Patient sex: F
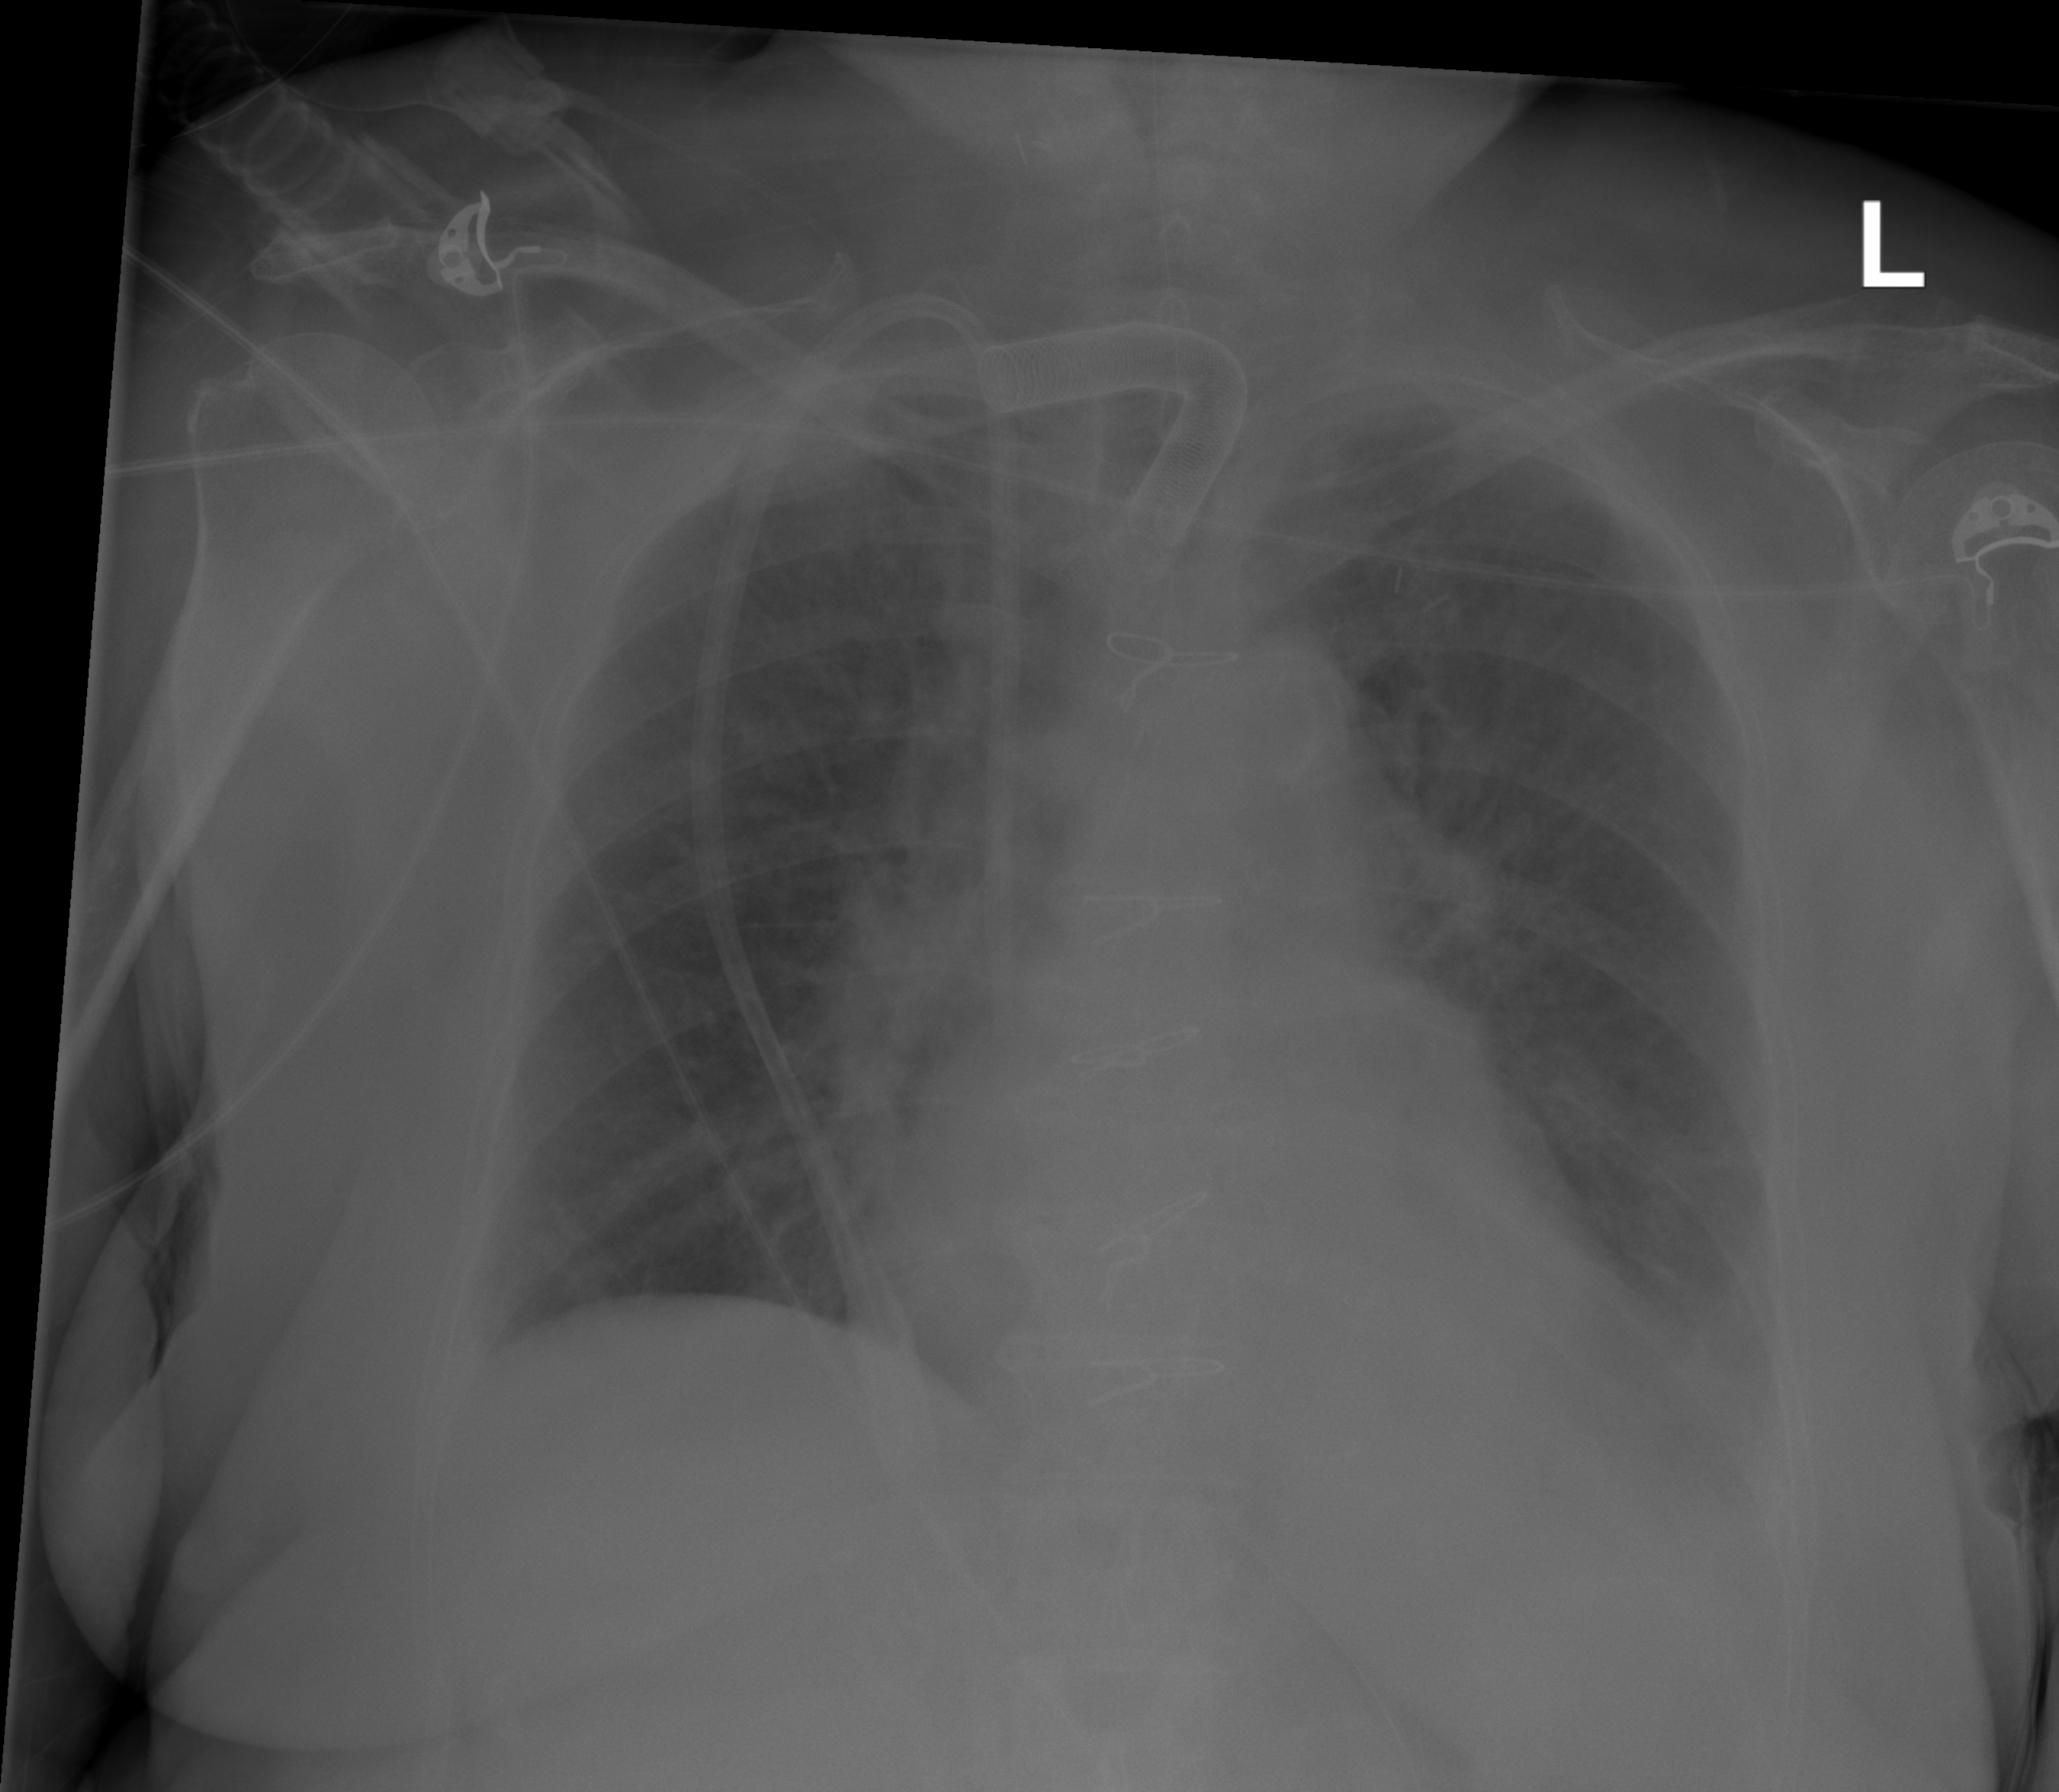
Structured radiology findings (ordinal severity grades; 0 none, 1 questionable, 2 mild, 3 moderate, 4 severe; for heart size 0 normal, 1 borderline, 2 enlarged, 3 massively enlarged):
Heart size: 0
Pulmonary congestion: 3
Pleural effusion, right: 1
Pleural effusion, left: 2
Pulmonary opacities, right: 2
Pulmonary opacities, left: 2
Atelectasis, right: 2
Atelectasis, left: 2